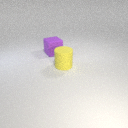
large purple rubber cube behind large yellow rubber cylinder